Question: Count the number of objects in the diagram.
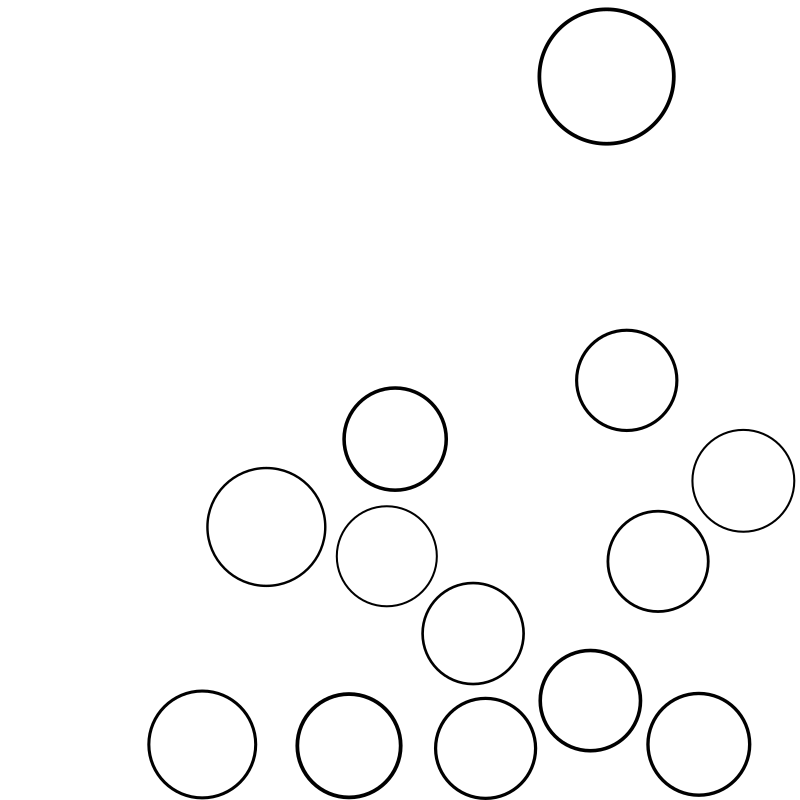
Answer: 13